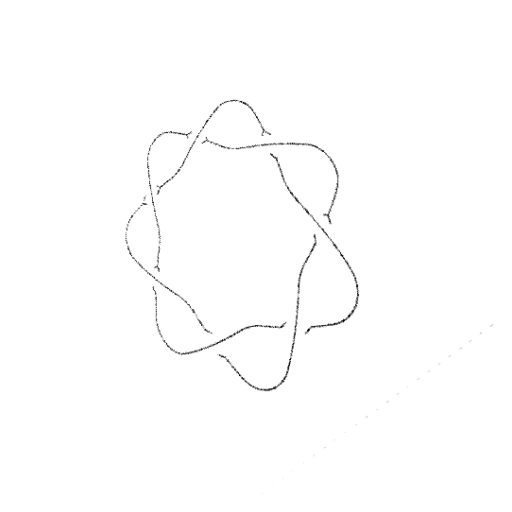
Crossing number: 7